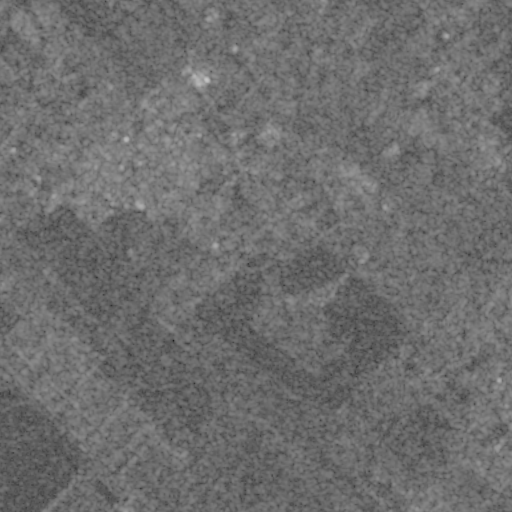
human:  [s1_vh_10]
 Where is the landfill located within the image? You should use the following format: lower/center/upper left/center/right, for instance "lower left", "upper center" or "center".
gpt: The landfill is located in the lower of the image.
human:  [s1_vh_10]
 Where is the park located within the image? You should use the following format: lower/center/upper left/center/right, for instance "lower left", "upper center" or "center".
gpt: The park is located in the lower right of the image.
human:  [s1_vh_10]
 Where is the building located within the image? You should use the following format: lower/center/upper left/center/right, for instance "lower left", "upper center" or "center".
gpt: There is no building in the image.

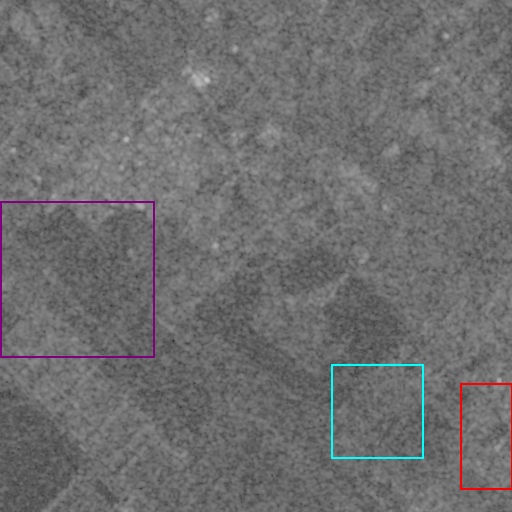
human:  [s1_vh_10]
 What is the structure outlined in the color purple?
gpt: The structure outlined in purple is a crop field.
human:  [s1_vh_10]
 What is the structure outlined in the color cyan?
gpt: The structure outlined in cyan is a landfill.
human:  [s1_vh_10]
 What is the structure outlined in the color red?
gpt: The structure outlined in red is a park.
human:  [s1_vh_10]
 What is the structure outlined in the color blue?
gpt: There is no blue outline.